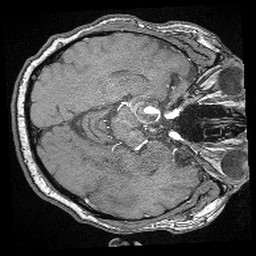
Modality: angio
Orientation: axial
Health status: ill
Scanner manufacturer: siemens
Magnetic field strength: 3 T
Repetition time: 0.021 s
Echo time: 0.00343 s